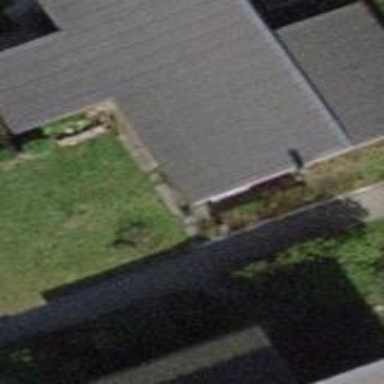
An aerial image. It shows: Terrace building.